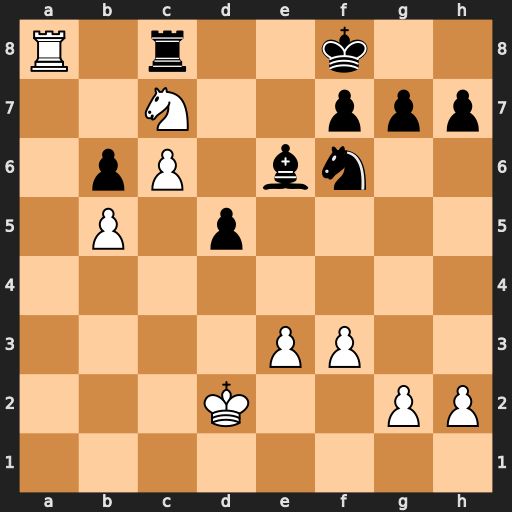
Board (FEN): R1r2k2/2N2ppp/1pP1bn2/1P1p4/8/4PP2/3K2PP/8
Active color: w
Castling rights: -
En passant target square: -
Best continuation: Nxe6+ Ke7 Rxc8